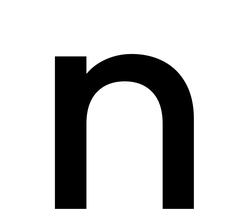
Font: Poppins-Medium